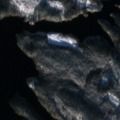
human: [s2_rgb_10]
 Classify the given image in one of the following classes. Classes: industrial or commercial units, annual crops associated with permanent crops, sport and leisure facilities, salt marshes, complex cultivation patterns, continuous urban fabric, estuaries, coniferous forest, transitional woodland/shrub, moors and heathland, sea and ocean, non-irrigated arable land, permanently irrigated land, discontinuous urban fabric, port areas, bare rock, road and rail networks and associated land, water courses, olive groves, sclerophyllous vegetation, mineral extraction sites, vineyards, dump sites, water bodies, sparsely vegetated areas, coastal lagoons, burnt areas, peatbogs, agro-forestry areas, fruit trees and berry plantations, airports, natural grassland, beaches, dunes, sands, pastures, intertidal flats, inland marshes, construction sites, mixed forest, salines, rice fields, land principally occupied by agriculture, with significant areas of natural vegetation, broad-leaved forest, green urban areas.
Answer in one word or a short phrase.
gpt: coniferous forest, mixed forest, water bodies